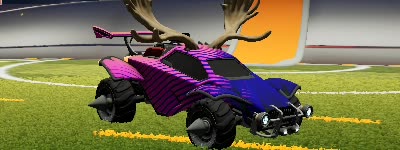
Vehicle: octane